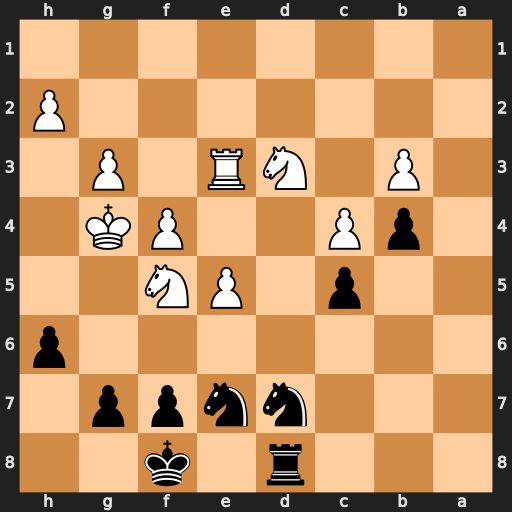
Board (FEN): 3r1k2/3nnpp1/7p/2p1PN2/1pP2PK1/1P1NR1P1/7P/8
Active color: b
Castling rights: -
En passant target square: -
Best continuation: h5+ Kg5 f6+